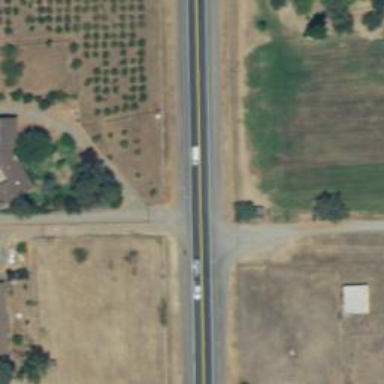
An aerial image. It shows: Asphalt trunk highway.